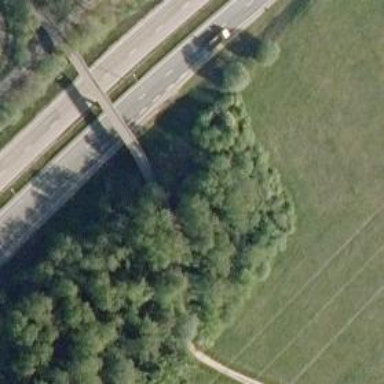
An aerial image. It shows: Service road with asphalt surface crossing over bridge. The road is designated for nordic skiing.